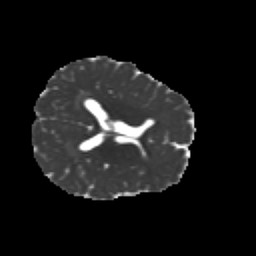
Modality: MD
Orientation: axial
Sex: male
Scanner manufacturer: siemens
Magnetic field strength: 3 T
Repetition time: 5 s
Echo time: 0.071 s